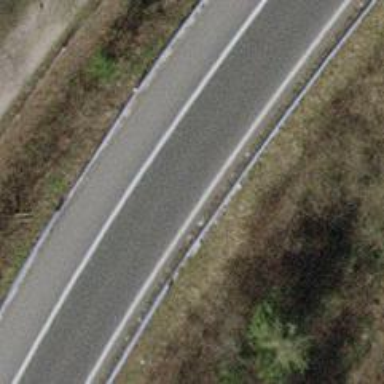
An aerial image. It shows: Asphalt motorway link.